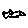
Label: fish